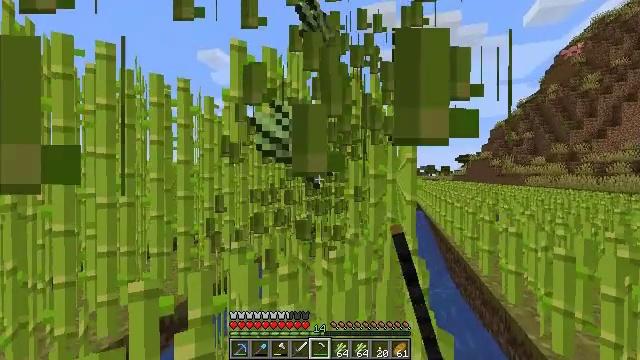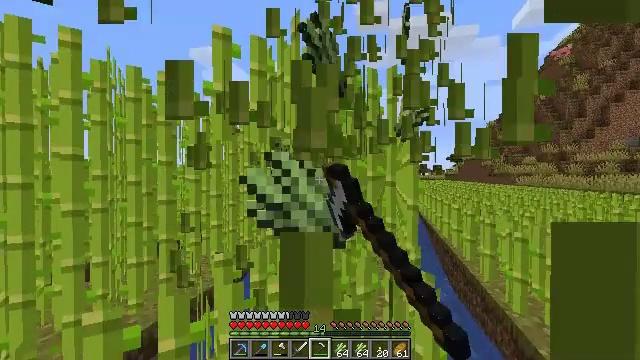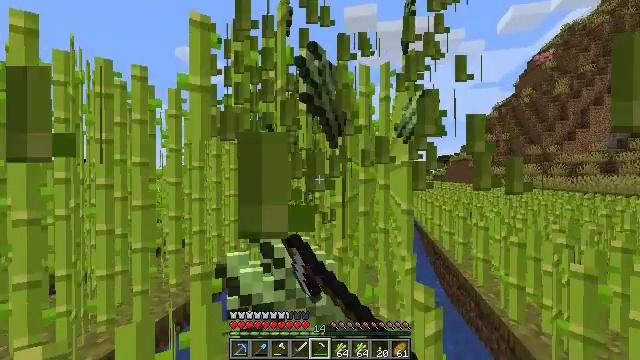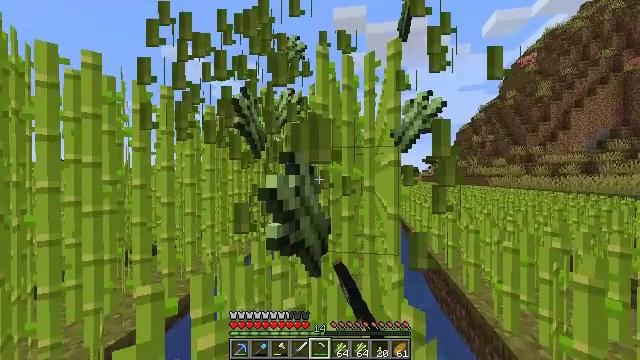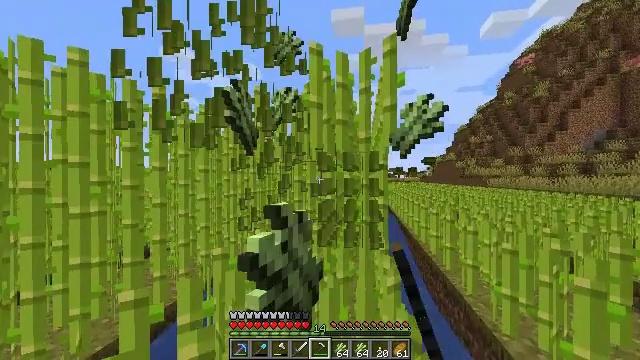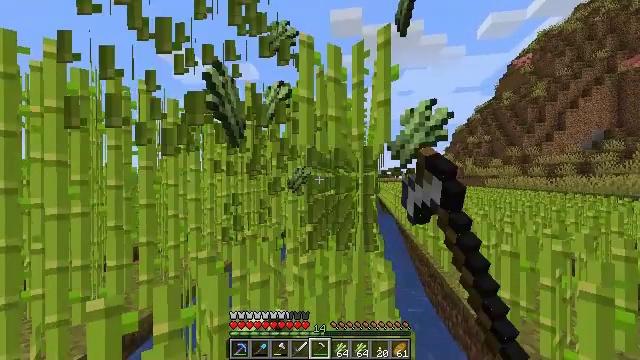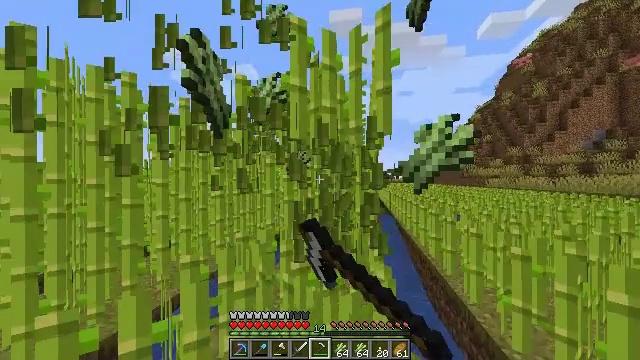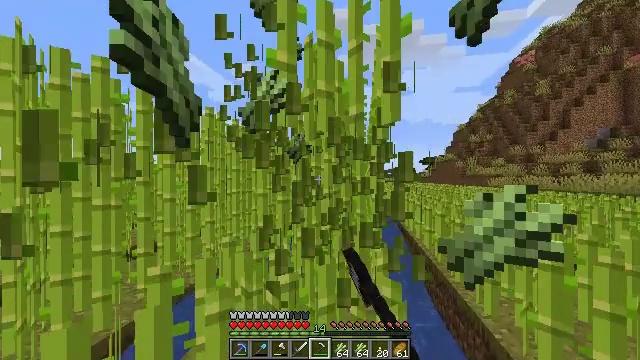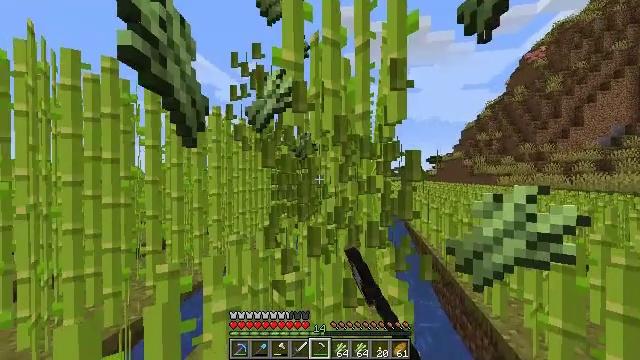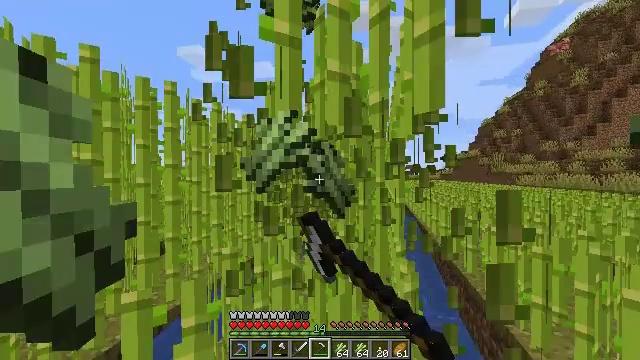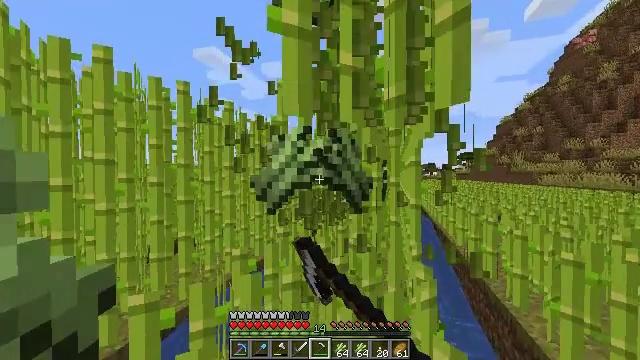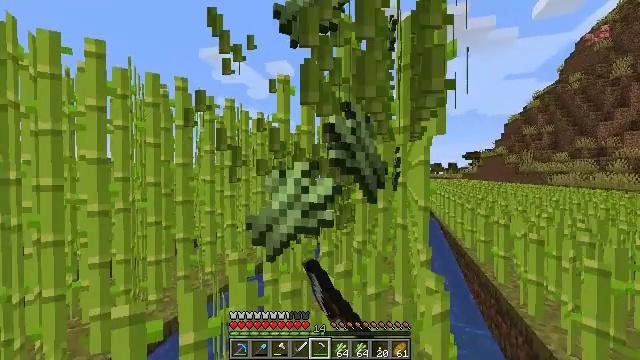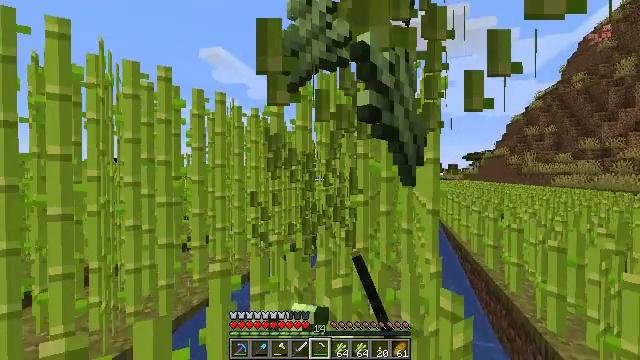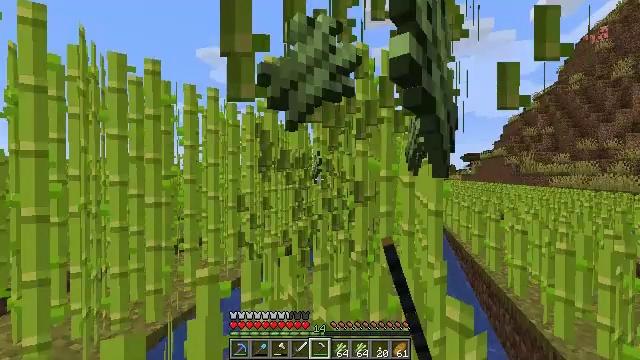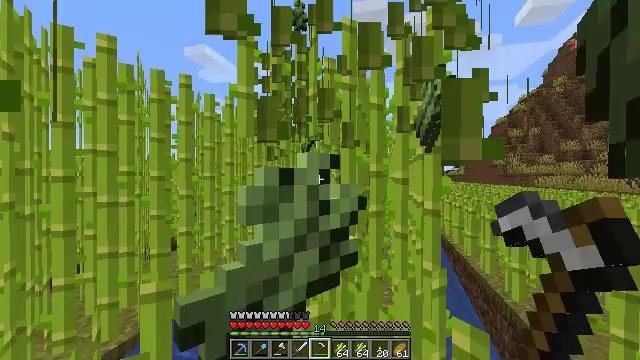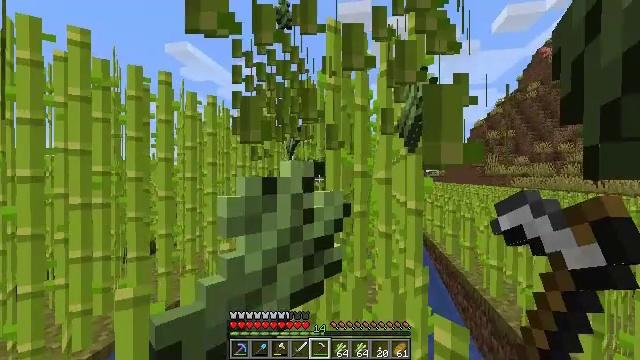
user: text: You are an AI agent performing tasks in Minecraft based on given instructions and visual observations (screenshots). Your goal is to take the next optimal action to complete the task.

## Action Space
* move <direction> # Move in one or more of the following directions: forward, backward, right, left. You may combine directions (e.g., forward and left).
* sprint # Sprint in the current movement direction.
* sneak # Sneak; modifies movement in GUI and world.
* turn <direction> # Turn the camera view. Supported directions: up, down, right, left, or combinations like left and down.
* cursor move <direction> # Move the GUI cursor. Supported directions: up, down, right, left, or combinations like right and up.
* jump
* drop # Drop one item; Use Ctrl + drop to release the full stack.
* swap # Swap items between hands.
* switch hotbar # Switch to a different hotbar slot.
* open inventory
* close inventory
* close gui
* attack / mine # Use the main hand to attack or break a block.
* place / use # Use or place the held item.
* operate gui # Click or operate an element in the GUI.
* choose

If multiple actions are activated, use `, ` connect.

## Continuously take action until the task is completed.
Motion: motion action
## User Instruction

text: Collect sugar cane near water sources.
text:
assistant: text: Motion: move forward, turn right, attack / mine
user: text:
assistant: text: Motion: move forward and move right, turn right, attack / mine
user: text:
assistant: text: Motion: move forward and move right, turn right, attack / mine
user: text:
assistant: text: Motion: move forward and move right, attack / mine
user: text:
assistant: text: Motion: move forward, attack / mine
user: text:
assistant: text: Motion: move forward, attack / mine
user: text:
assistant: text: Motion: move forward, attack / mine
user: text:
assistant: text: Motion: move forward, turn left, attack / mine
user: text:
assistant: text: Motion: move forward, turn left, attack / mine
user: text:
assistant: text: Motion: move forward, turn left, attack / mine
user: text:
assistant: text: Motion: move forward, turn left, attack / mine
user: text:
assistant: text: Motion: move forward, attack / mine
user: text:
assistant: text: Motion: move forward, attack / mine
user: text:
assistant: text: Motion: move forward and move right, turn right, attack / mine
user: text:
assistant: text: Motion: move forward and move right, turn right, attack / mine
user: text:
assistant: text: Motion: move forward and move right, turn right, attack / mine
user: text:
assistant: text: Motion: move forward, attack / mine
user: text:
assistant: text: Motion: move forward, attack / mine
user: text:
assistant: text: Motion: move forward, attack / mine
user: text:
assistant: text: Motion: move forward, attack / mine
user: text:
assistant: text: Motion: move forward, turn left, attack / mine
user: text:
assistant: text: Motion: move forward, turn left, attack / mine
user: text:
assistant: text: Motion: move forward, turn left, attack / mine
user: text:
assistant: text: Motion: move forward and move right, attack / mine
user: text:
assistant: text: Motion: move forward and move right, attack / mine
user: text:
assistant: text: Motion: move forward and move right, attack / mine
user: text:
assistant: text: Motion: move forward and move right, turn right, attack / mine
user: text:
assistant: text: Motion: move forward, turn right, attack / mine
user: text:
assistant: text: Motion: move forward, turn right, attack / mine
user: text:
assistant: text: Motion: move forward, turn left, attack / mine